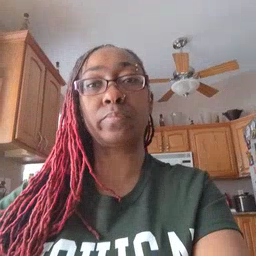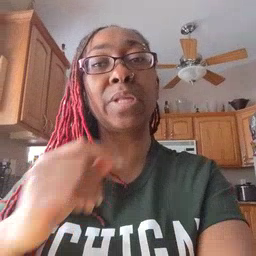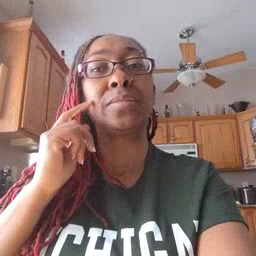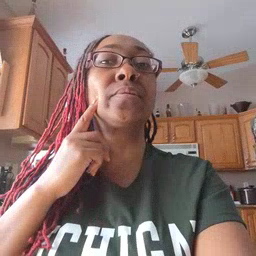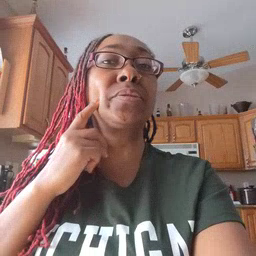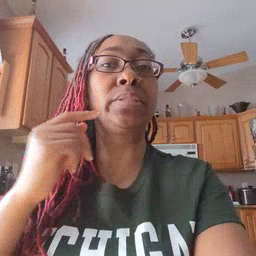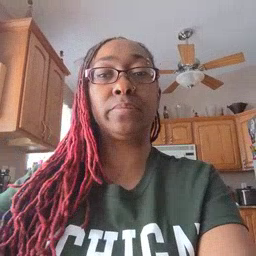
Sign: cheek